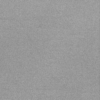
Label: dusty